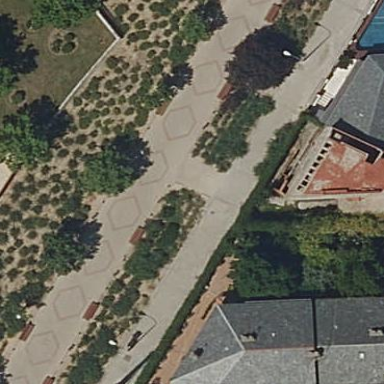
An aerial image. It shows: Garden area with grass and kerb barrier.